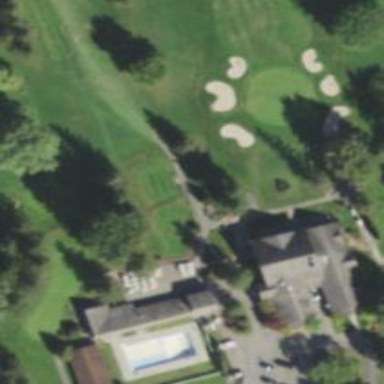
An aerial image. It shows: Path used for both walking and golf.